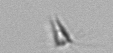
Label: Calciopappus